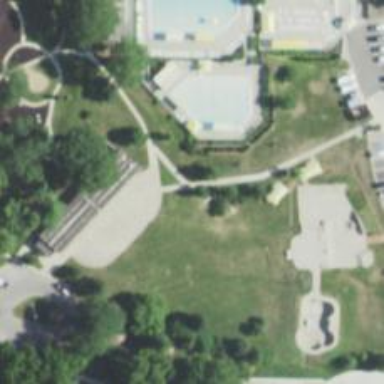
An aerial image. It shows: Disc golf course on leisure land.